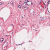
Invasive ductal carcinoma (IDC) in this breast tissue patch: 0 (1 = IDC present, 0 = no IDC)